Question: I want to show box that contains information when user hovers on an item in list. Something like follows:

How can I do this? This can be seen in chat app like pidgin or spark.
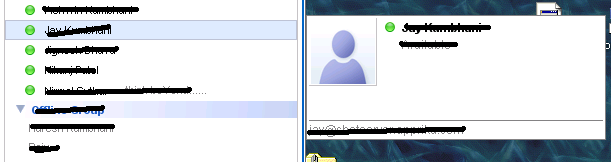
Answer: Perhaps you are after a tool tip like functionality. If so, look into providing a ListCellRenderer component such as a JLabel, and set the tool tip of the JLabel.
E.G. of using HTML rendering in a tool tip.
'''
import javax.swing.*;
class LabelWithHtmlTooltip {
public static void main(String[] args) {
Runnable r = new Runnable() {
public void run() {
String html = "<html><body>" +
"<h1>Header</h1>" +
"<img src='http://pscode.org/media/starzoom-thumb.gif' " +
"width='160' height='120'>";
JLabel label = new JLabel("Point at me!");
label.setToolTipText(html);
JOptionPane.showMessageDialog(null, label);
}
};
SwingUtilities.invokeLater(r);
}
}
'''